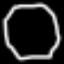
Label: octagon